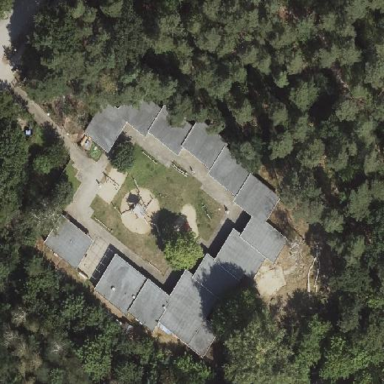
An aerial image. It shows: Hostel located in recreation ground area.